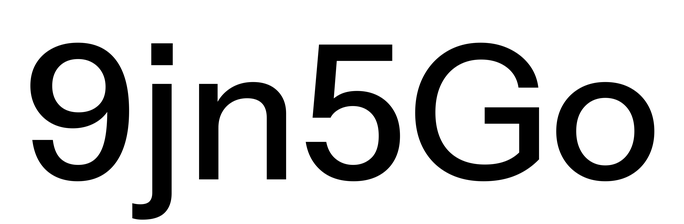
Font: InstrumentSans_Medium